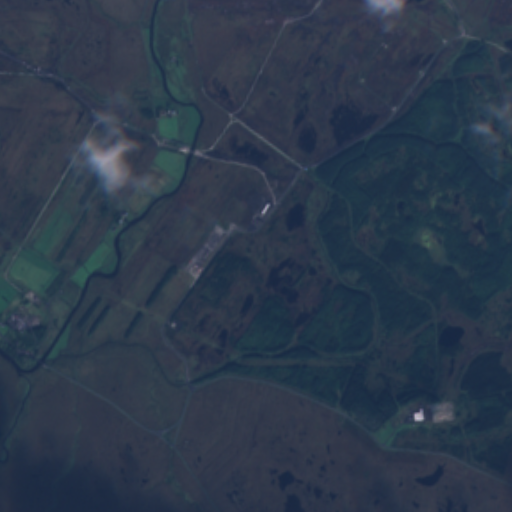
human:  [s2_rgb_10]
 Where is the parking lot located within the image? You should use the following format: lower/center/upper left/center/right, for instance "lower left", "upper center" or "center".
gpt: The parking lot is located in the center of the image.
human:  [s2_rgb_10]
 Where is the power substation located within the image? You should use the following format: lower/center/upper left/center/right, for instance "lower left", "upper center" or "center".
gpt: The power substation is located in the center left of the image.
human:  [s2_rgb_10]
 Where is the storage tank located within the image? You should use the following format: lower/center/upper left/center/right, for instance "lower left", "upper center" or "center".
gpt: The storage tank is located in the lower right of the image.
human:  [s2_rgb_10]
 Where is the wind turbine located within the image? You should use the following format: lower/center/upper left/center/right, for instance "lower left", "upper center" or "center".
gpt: The wind turbine is located in the upper right of the image.
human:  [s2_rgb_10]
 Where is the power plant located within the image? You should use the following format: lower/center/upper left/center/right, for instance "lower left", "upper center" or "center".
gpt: There is no power plant in the image.